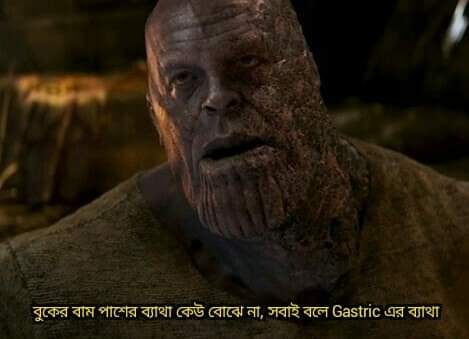
Caption: বুকের বাম পাশের ব্যাথা কেউ বোঝে না, সবাই বলে Gastric  এর ব্যাথা
Label: non-hate